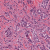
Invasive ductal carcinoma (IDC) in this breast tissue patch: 1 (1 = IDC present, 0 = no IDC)